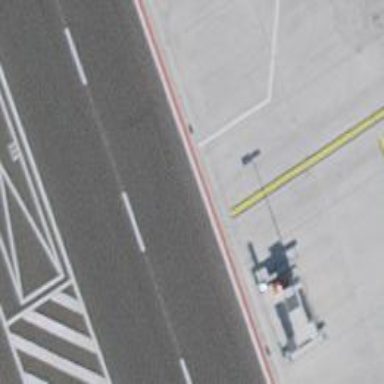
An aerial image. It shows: Airport parking position.